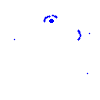
Particle: electron